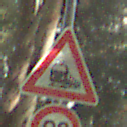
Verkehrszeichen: Bahnuebergang
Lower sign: Geschwindigkeit90
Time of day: MorningAfternoon
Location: Outdoor (Nature)
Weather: Clear
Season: NotSpecified
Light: Natural